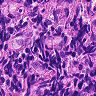
Metastatic tissue present: no